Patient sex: M
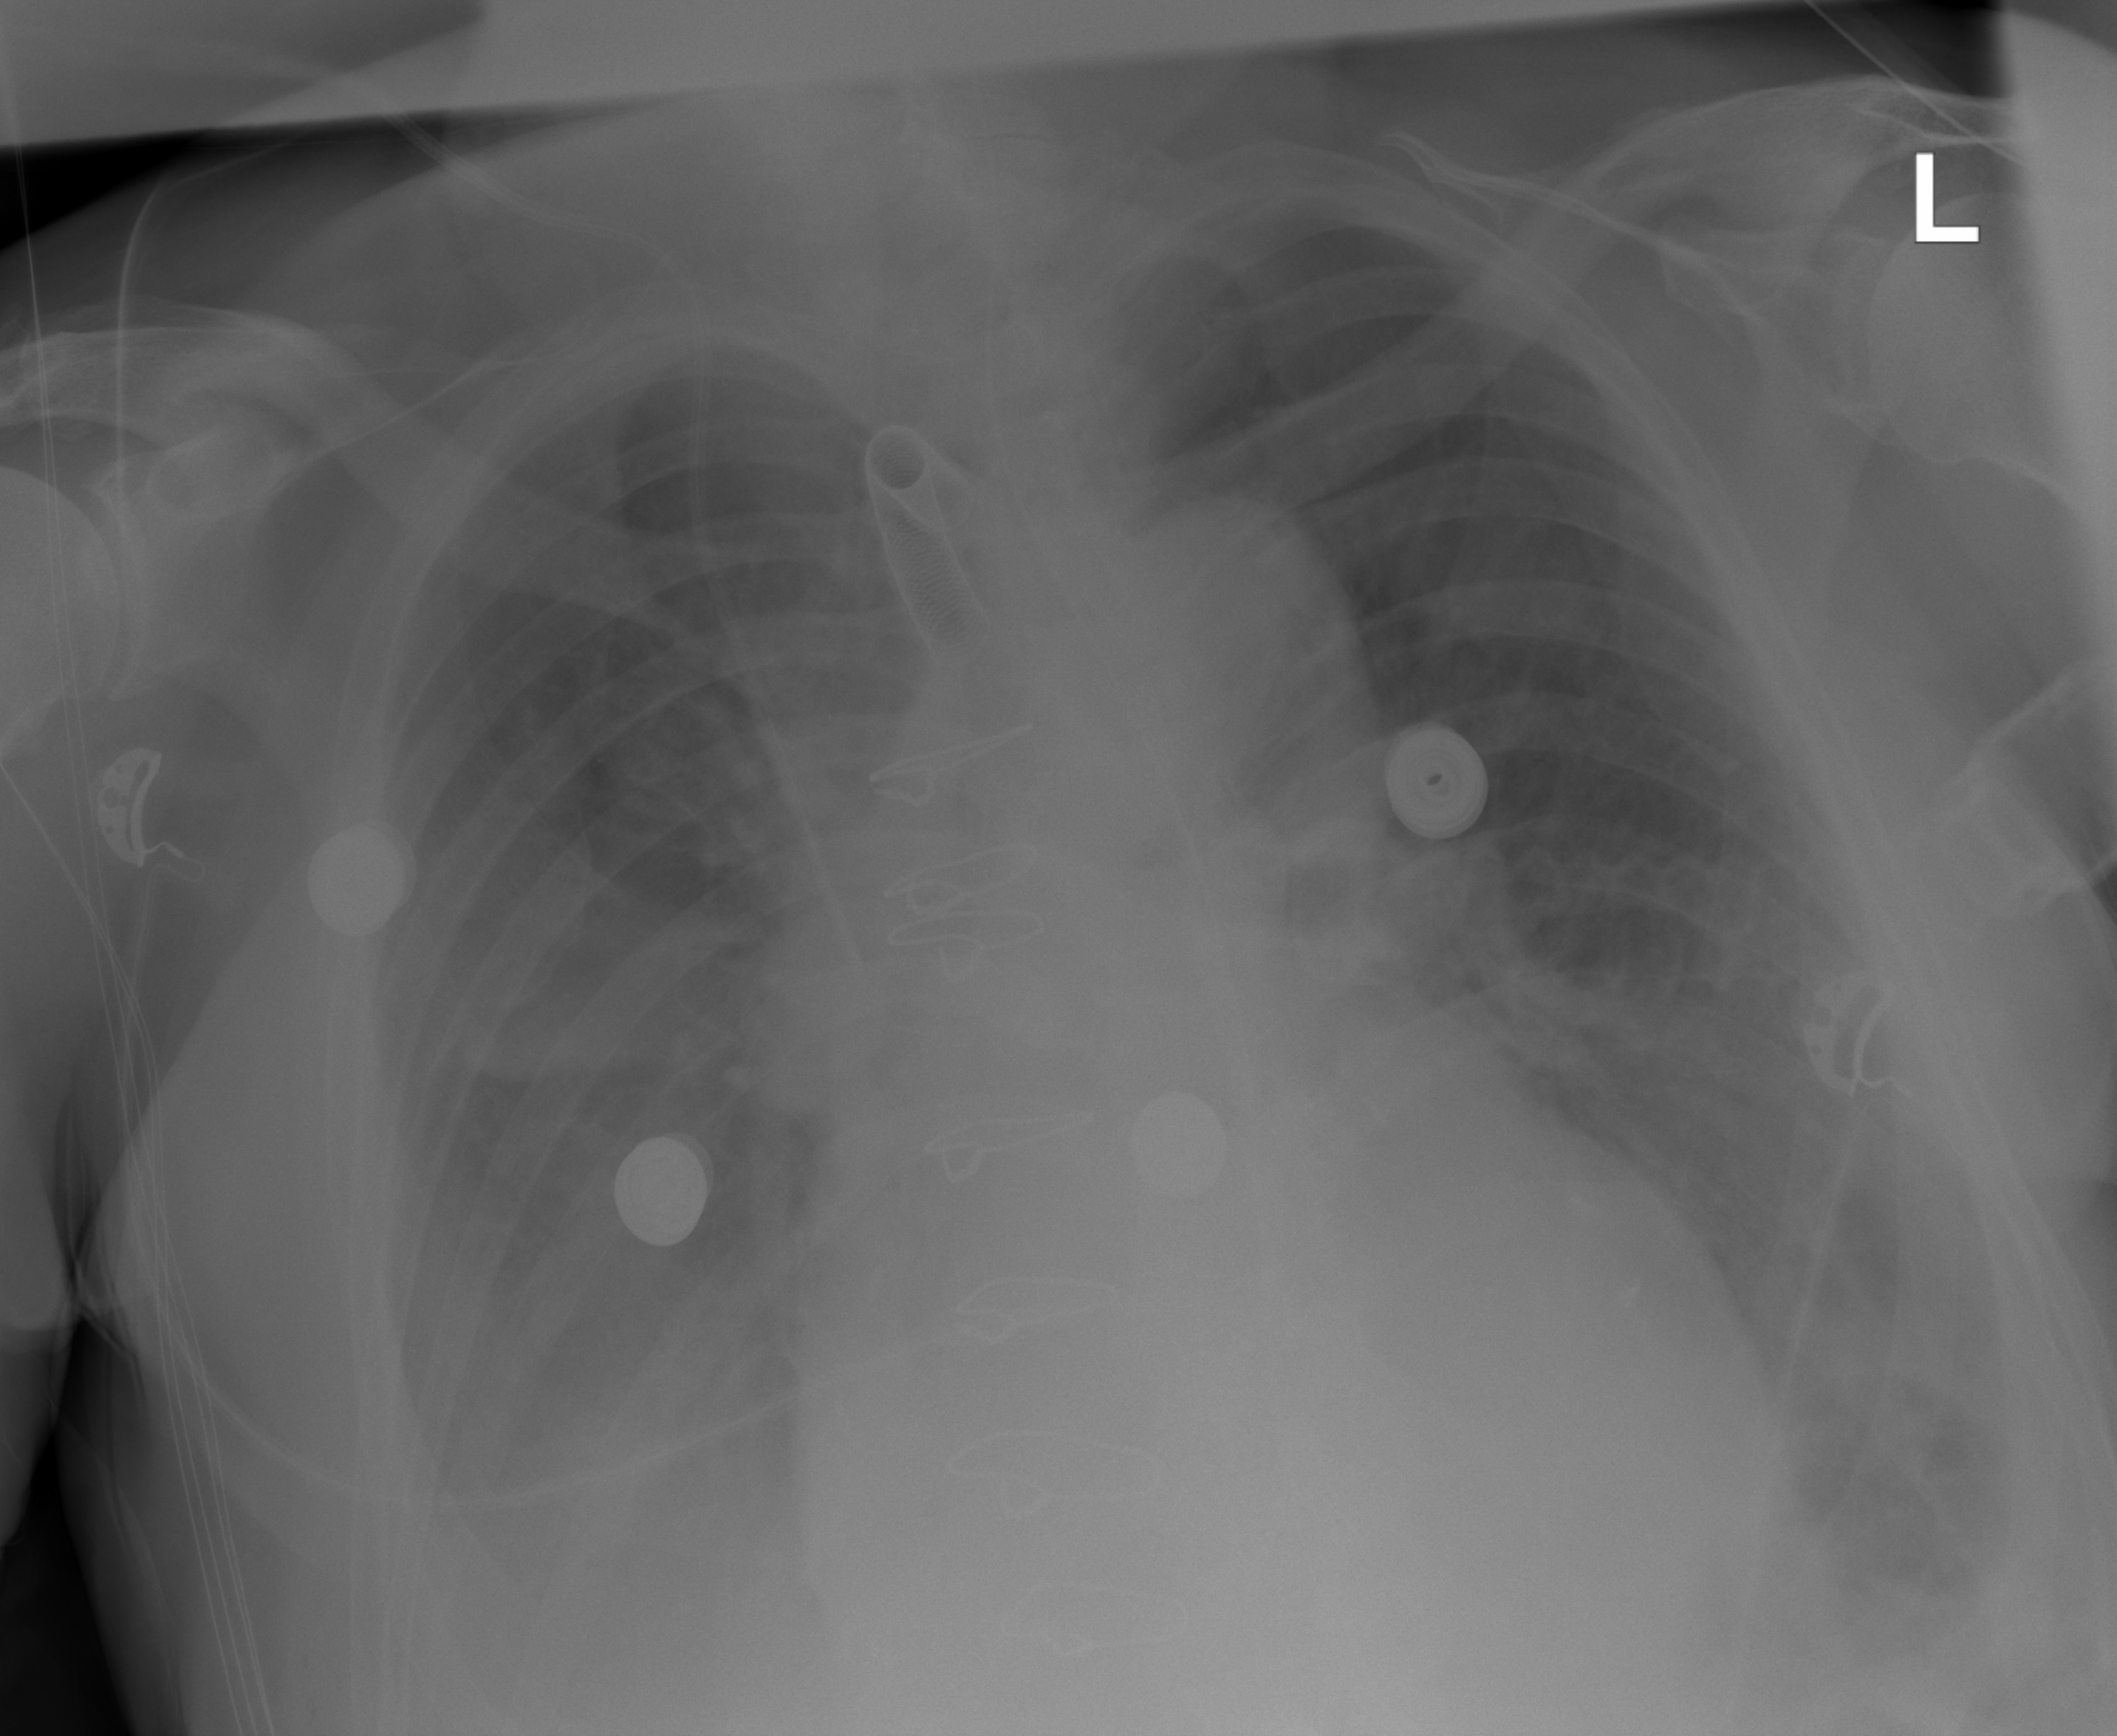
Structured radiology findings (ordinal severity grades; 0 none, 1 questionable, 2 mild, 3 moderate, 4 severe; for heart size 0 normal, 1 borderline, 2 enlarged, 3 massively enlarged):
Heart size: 2
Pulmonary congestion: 0
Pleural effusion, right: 3
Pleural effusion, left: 2
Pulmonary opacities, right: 0
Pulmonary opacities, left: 0
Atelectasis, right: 2
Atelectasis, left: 2